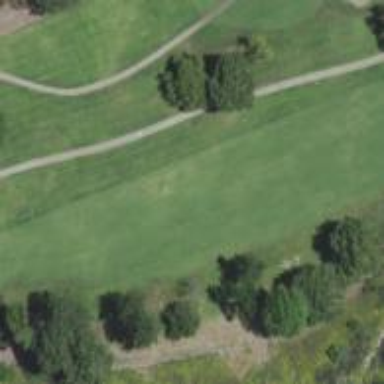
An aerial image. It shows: Golf hole.